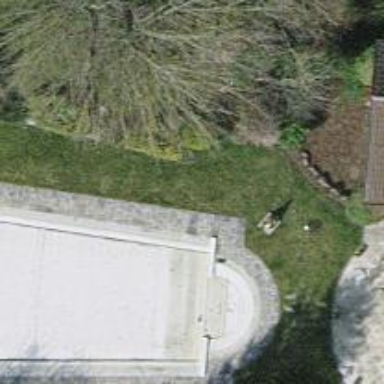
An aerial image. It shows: Swimming pool located in leisure land.